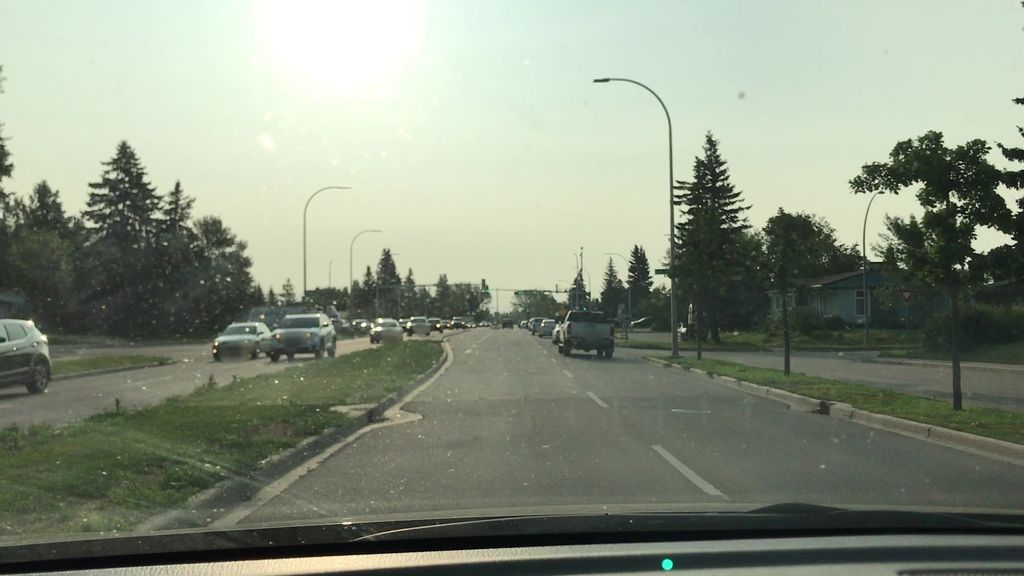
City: edmonton